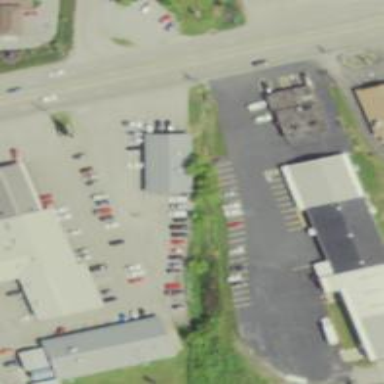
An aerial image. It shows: Car rental service.